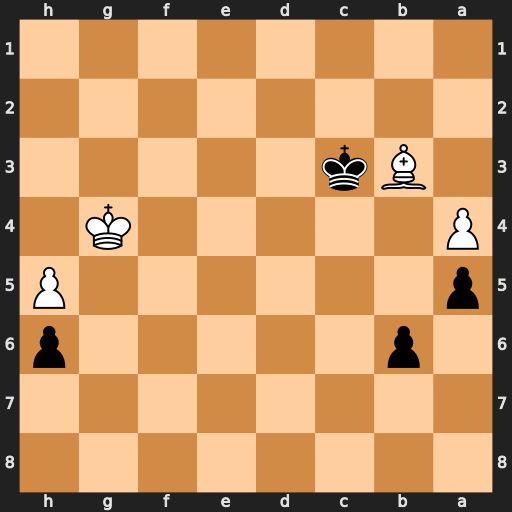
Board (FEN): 8/8/1p5p/p6P/P5K1/1Bk5/8/8
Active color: b
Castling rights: -
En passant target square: -
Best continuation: Kxb3 Kf5 Kxa4